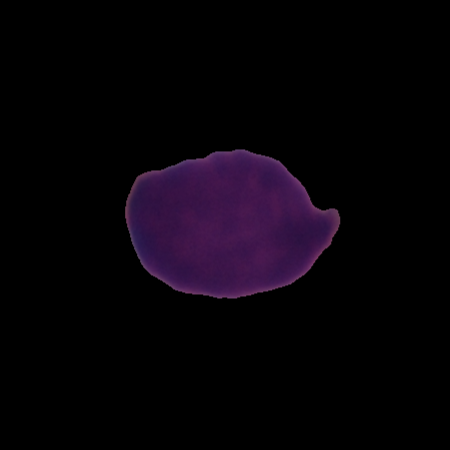
Label: healthy